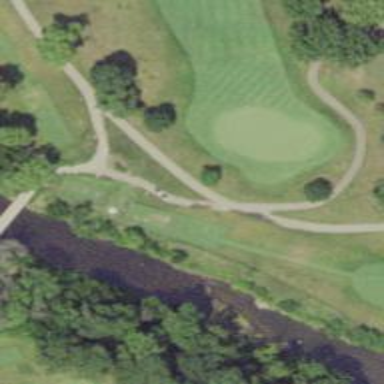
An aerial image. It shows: Footway that serves as golf path.